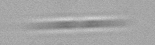
Label: Pseudo-nitzschia